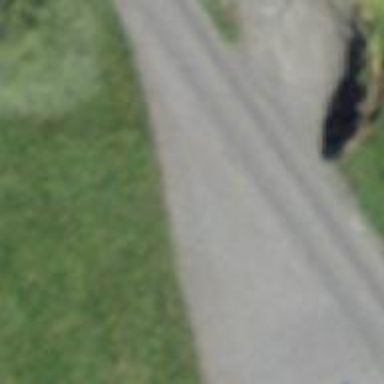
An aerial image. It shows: Bus stop along the road.